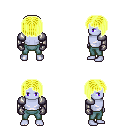
a pixel art fantasy rpg character, male body template, dark elf, purple skin, steel arm armor, teal pants, gold pageboy hairstyle, metal gloves, four views (front, back, left, right), 2x2 character sprite sheet, small pixel art, hard edges, no anti-aliasing